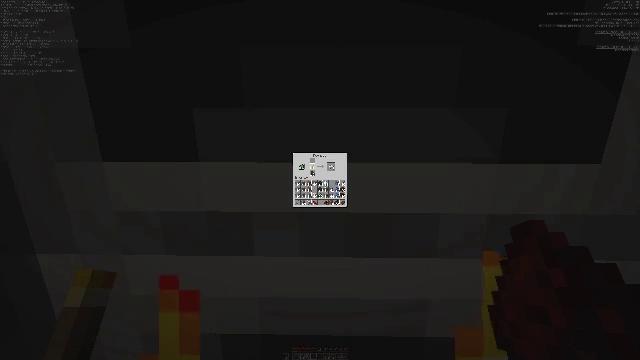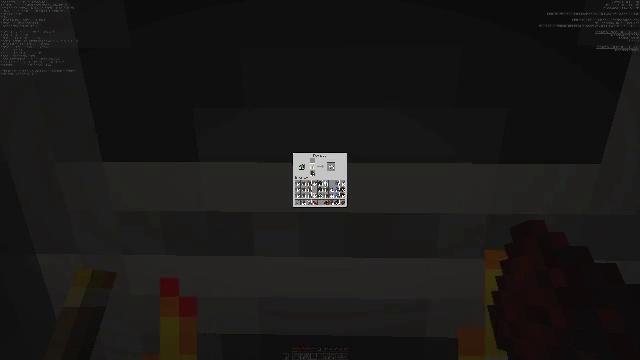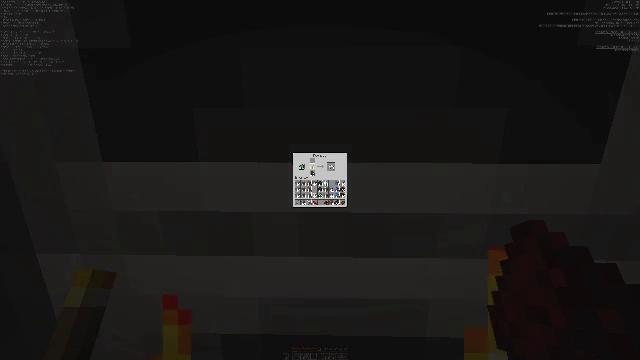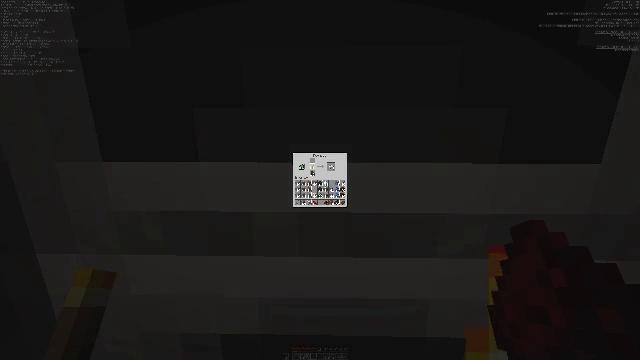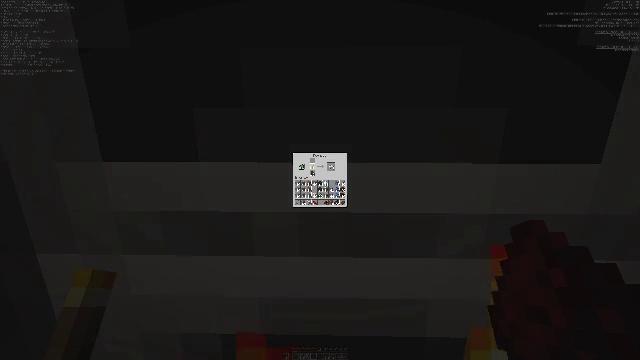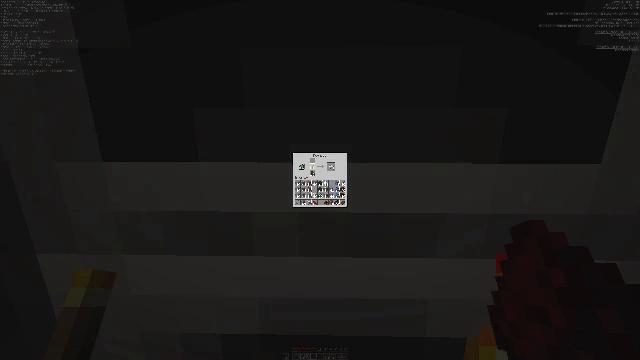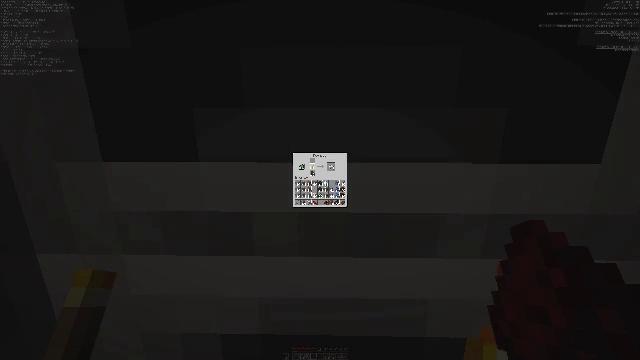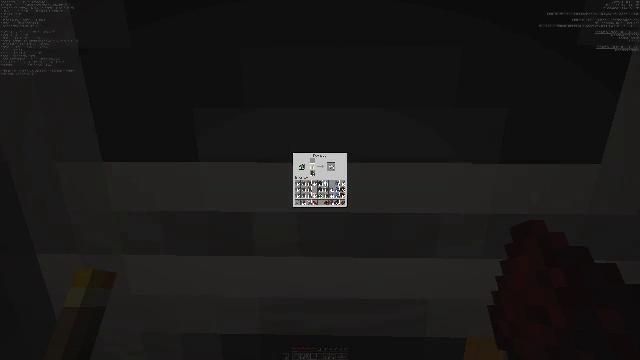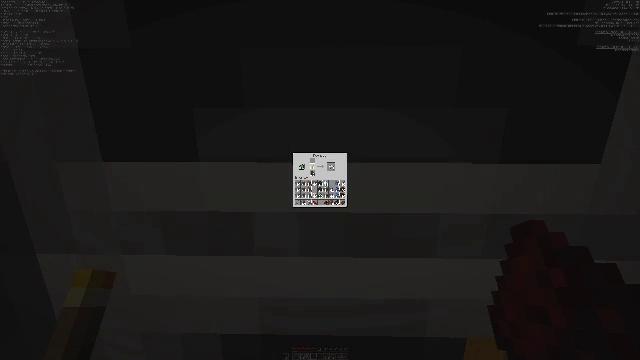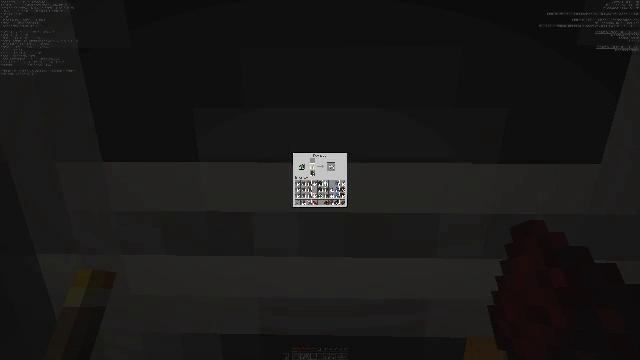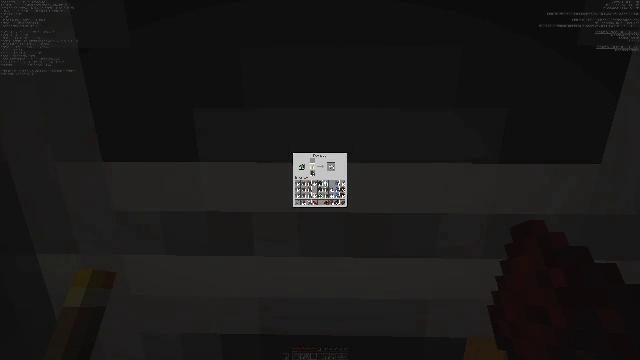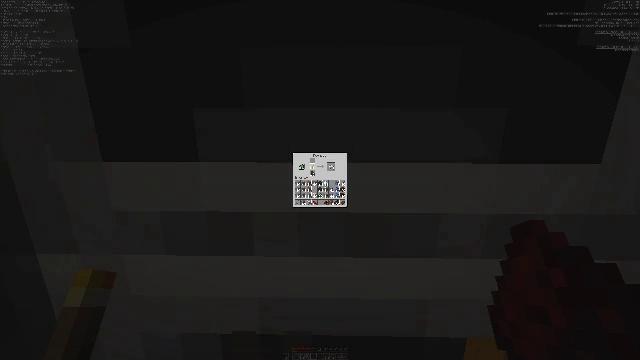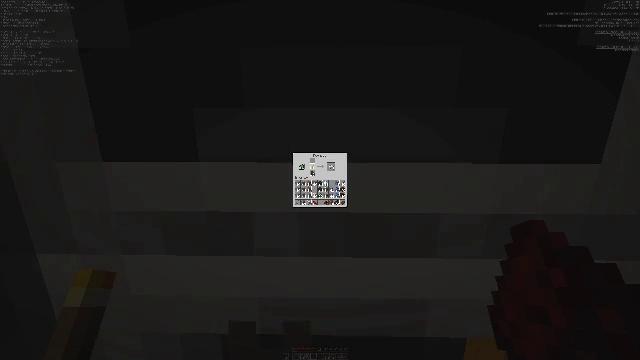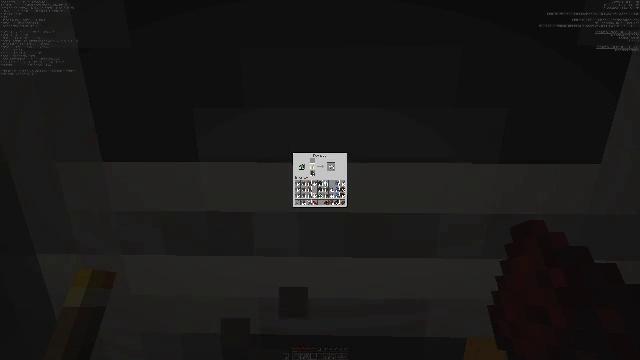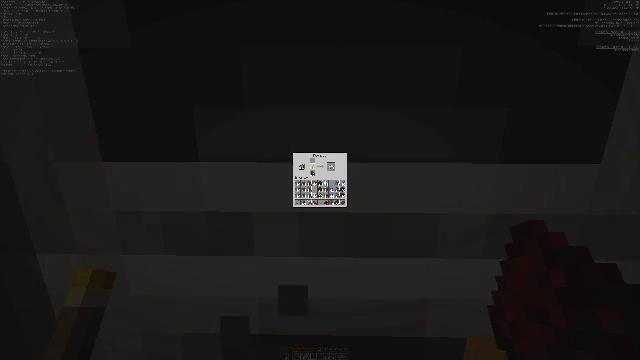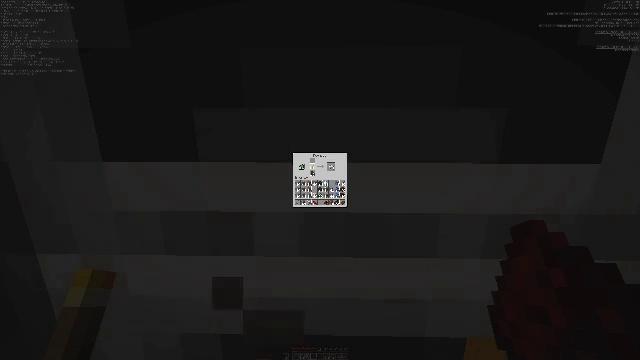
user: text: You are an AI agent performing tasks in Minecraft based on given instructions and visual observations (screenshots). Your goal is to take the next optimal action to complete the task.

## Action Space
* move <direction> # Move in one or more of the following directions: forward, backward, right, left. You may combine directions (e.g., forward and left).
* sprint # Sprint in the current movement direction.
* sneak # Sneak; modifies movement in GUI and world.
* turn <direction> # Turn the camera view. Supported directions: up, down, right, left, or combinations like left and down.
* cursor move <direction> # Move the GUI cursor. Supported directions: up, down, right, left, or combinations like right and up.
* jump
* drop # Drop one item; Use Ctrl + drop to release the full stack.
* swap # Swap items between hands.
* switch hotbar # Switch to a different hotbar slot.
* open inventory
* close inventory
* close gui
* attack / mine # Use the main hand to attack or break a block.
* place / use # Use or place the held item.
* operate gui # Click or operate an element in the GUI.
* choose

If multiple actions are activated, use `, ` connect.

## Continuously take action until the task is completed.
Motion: motion action
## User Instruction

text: Use the furnace to make an iron ingot.
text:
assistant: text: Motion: no_op
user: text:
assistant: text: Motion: no_op
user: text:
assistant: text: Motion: no_op
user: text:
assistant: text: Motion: no_op
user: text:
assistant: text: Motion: no_op
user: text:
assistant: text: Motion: no_op
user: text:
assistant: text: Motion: no_op
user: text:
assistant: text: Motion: no_op
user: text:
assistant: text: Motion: no_op
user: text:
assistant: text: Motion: no_op
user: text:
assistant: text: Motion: no_op
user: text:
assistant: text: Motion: no_op
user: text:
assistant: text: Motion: no_op
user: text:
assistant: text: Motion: no_op
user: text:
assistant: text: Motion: no_op
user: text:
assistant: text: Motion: no_op
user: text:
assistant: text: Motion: no_op
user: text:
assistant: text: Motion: no_op
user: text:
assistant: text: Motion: no_op
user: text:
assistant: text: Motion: no_op
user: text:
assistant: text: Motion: turn down
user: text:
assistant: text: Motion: turn left and down
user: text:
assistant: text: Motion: turn left and down
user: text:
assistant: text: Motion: turn left and down
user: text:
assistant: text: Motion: turn left
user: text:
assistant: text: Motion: turn left
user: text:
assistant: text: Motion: turn left
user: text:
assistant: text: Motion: turn left
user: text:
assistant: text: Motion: move back
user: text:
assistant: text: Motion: move back